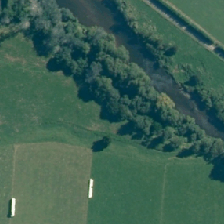
Land cover: manuka_kanuka